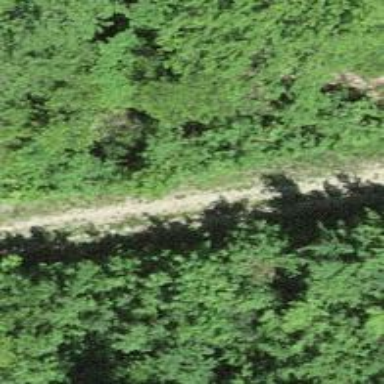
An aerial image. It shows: Gravel track with grade4 tracktype.